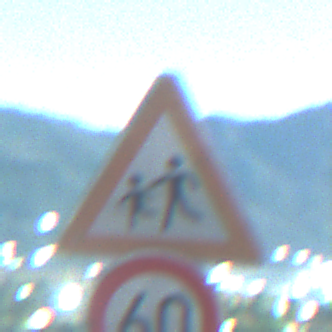
Verkehrszeichen: KinderRechts
Zusatzzeichen unten: Geschwindigkeit60
Umgebung: Outdoor, Nature
Tageszeit: Night
Wetter: PartlyCloudy
Licht: Natural
Jahreszeit: NotSpecified
Kontrast: HighContrast